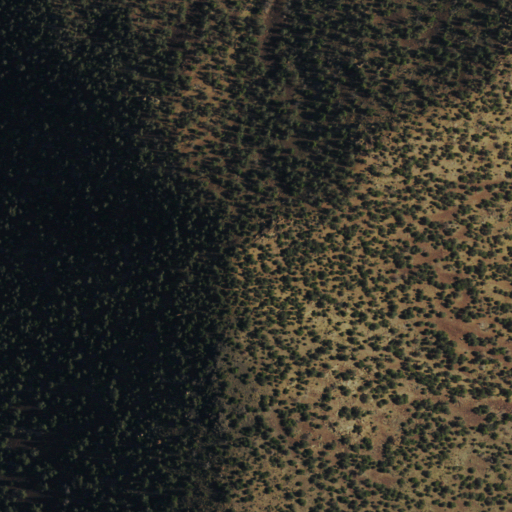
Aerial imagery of mountain in Nevada named Chocolate Drop containing evergreen forest and shrub